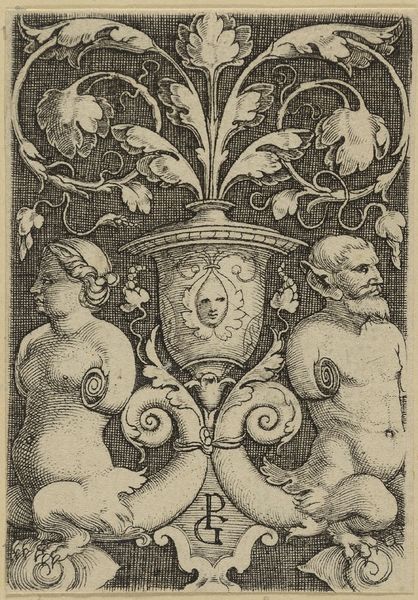
Titel: Vasenornament (Füllung)
Künstler: Georg Pencz
Standort: Hamburg
Institution: Museum für Kunst und Gewerbe Hamburg
Schlagwörter: mann, nackt, frau, ornament, renaissance, krug, vase, topf, papier, grafik, graphik, fotografie, photographie, druckgraphik, druckgrafik, monogramm, stich, gestalten, mischwesen, fabelwesen, kupferstich, ungeheuer, kandelaber, monster, faune, fabeltier, fischschwanz, fabeltiere, satyrn, blattmaske, gerippt, zwitterwesen, monstrum, reproduktionen, silene, druckerzeugnisse, pflanzenornamente, gefäß, behälter, ornamentstich, vorlageblätter, hopfenblatt, ligiert